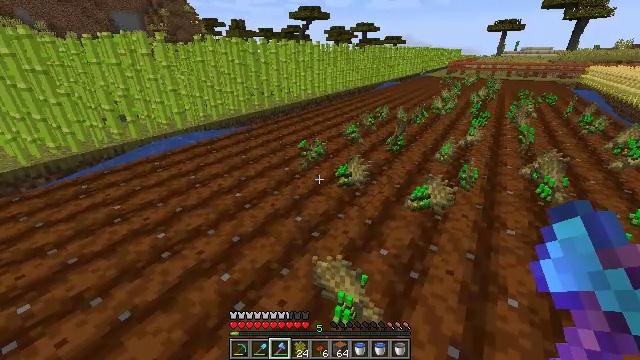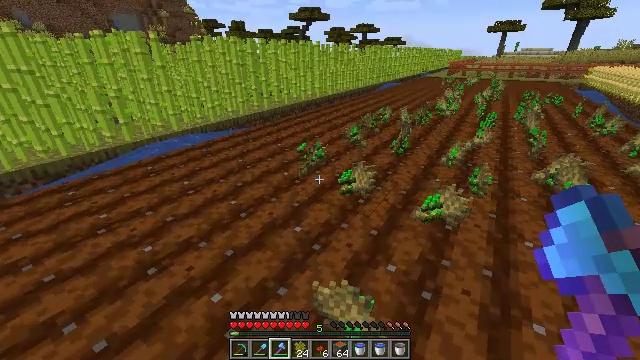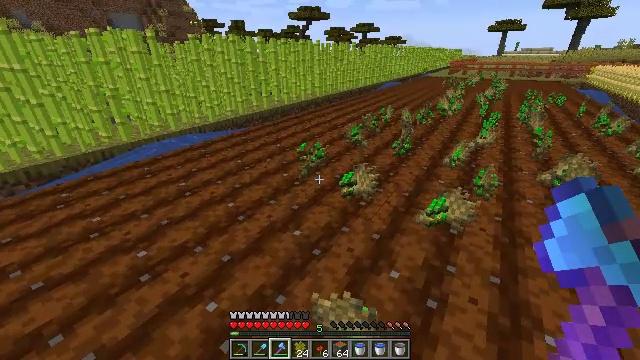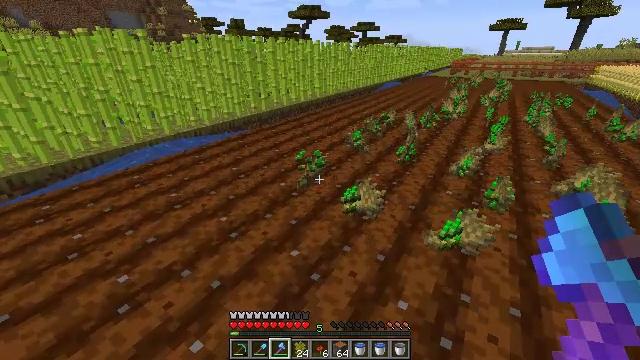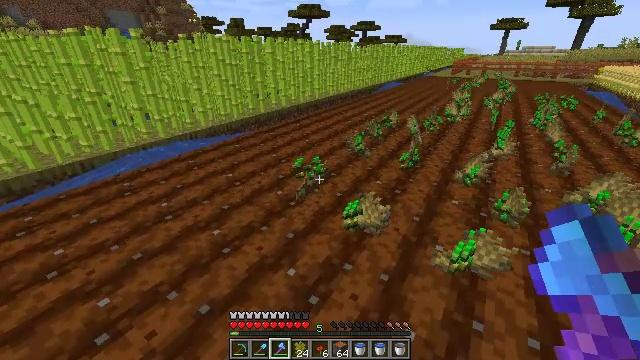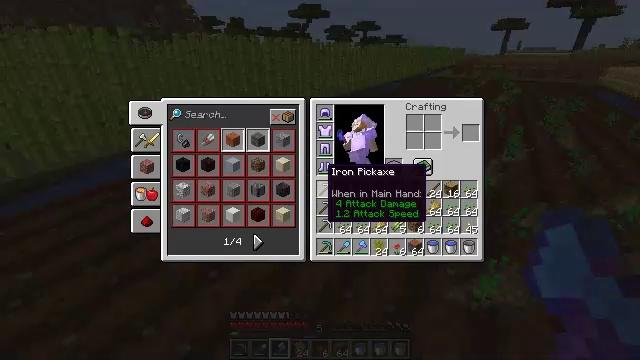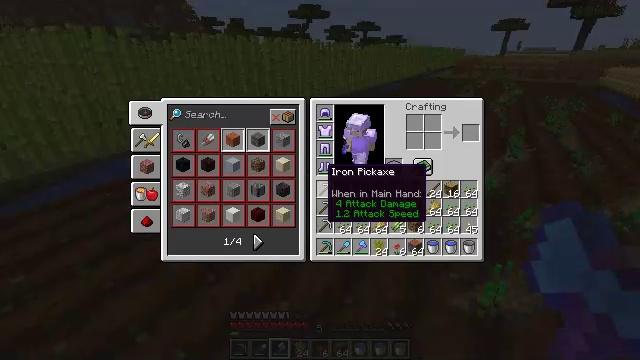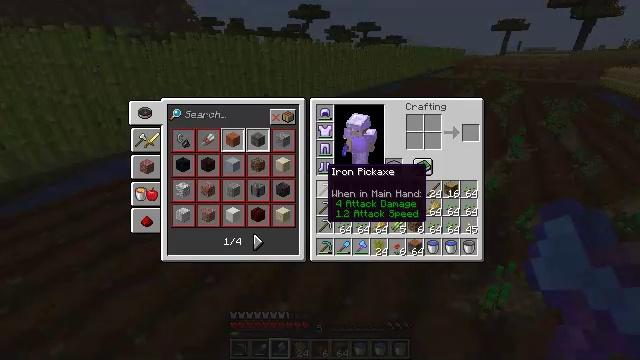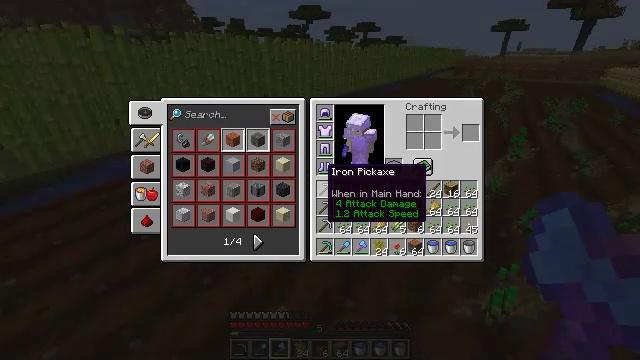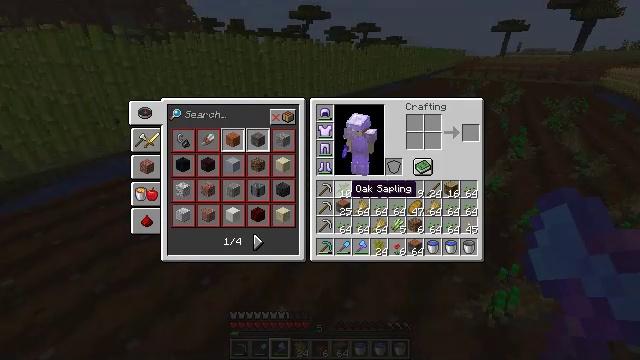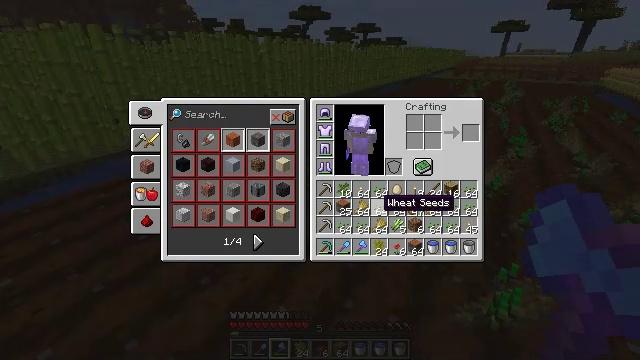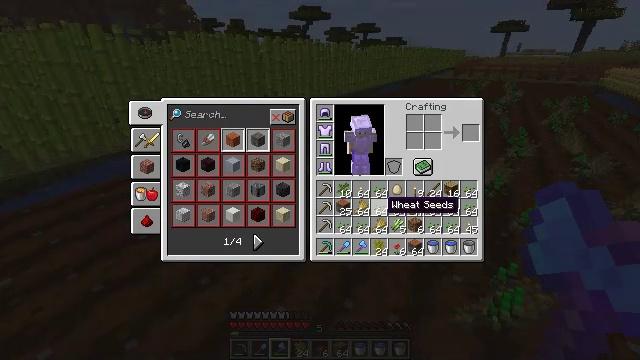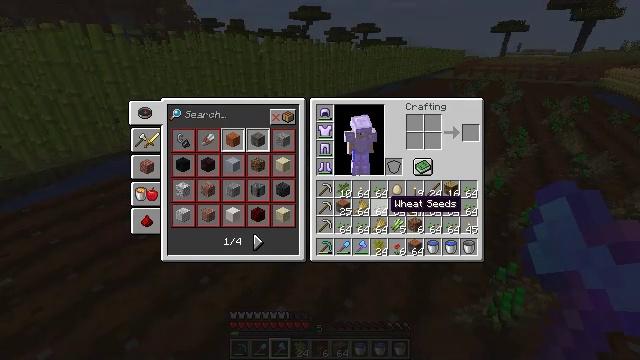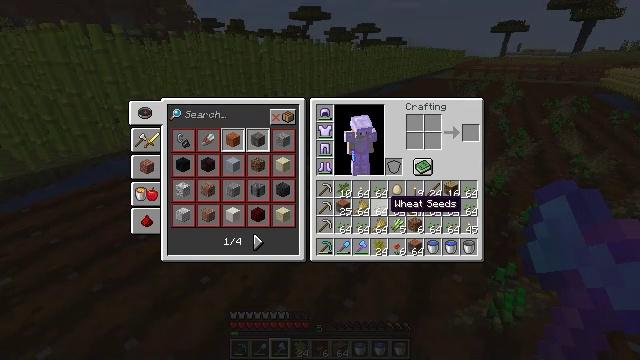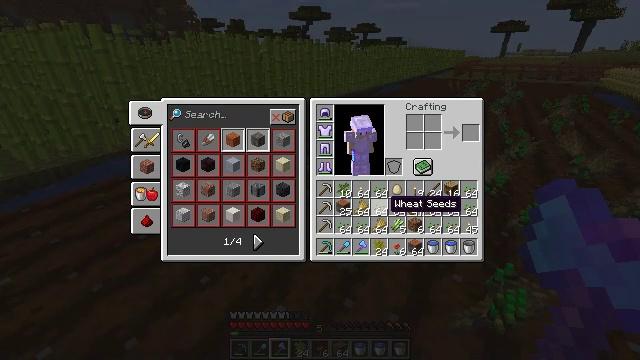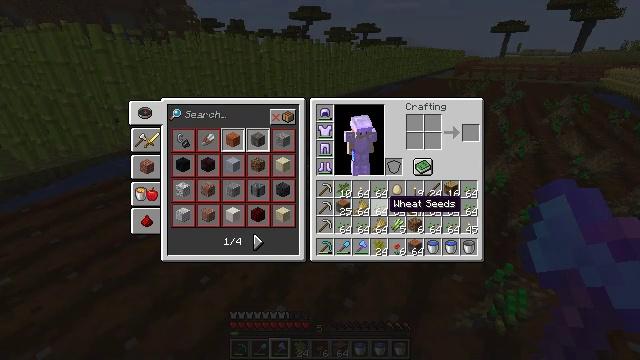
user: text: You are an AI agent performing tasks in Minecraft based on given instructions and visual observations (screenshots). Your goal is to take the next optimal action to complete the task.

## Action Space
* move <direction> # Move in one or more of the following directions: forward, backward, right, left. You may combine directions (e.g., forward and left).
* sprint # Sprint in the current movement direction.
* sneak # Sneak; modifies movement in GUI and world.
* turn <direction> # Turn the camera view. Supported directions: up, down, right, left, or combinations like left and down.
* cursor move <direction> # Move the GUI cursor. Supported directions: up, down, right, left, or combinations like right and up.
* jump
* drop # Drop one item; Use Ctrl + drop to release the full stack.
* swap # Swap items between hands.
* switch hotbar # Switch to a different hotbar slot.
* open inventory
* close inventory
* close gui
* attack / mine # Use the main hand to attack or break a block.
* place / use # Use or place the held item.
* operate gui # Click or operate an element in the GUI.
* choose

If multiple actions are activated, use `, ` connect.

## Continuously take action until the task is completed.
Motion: motion action
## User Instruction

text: Remove an acacia sapling from the inventory.
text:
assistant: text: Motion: move forward
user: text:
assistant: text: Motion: move forward
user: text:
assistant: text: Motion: move forward
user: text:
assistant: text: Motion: move forward
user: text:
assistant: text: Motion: open inventory
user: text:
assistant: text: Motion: open inventory
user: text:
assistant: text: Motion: open inventory
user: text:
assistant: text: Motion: open inventory
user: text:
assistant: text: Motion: cursor move right and down
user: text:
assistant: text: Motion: cursor move right and down
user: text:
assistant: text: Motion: no_op
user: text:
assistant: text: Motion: no_op
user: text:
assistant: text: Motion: no_op
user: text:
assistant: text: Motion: no_op
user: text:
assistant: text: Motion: no_op
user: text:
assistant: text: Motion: no_op
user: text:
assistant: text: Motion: no_op
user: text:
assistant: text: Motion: no_op
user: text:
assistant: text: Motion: no_op
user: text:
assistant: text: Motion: no_op
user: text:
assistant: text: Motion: no_op
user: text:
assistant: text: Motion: no_op
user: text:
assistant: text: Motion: no_op
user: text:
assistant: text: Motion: no_op
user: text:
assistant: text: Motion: operate gui
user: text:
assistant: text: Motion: operate gui
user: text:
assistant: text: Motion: operate gui
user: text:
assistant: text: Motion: no_op
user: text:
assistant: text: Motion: cursor move right
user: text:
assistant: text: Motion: no_op